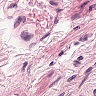
Metastatic tissue present: no